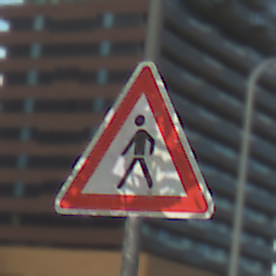
Verkehrszeichen: FussgaengerRechts
Umgebung: Outdoor, Urban
Tageszeit: MorningAfternoon
Wetter: PartlyCloudy
Licht: Natural
Jahreszeit: NotSpecified
Kontrast: LowContrast